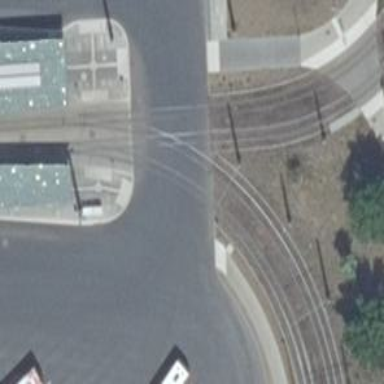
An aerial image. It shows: Tramway with electrified contact lines.